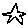
Label: star